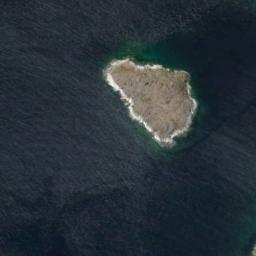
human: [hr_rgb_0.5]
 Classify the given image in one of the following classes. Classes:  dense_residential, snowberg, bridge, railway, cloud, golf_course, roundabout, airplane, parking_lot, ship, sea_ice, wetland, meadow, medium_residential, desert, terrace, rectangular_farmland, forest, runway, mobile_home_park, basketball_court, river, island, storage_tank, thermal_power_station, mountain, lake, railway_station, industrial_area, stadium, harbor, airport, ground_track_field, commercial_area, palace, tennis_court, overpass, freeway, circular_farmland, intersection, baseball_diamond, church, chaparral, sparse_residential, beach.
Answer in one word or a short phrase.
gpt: island